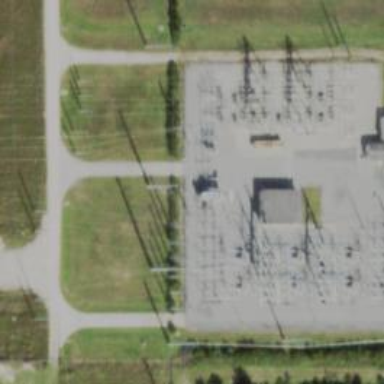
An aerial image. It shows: Switch used for power control.